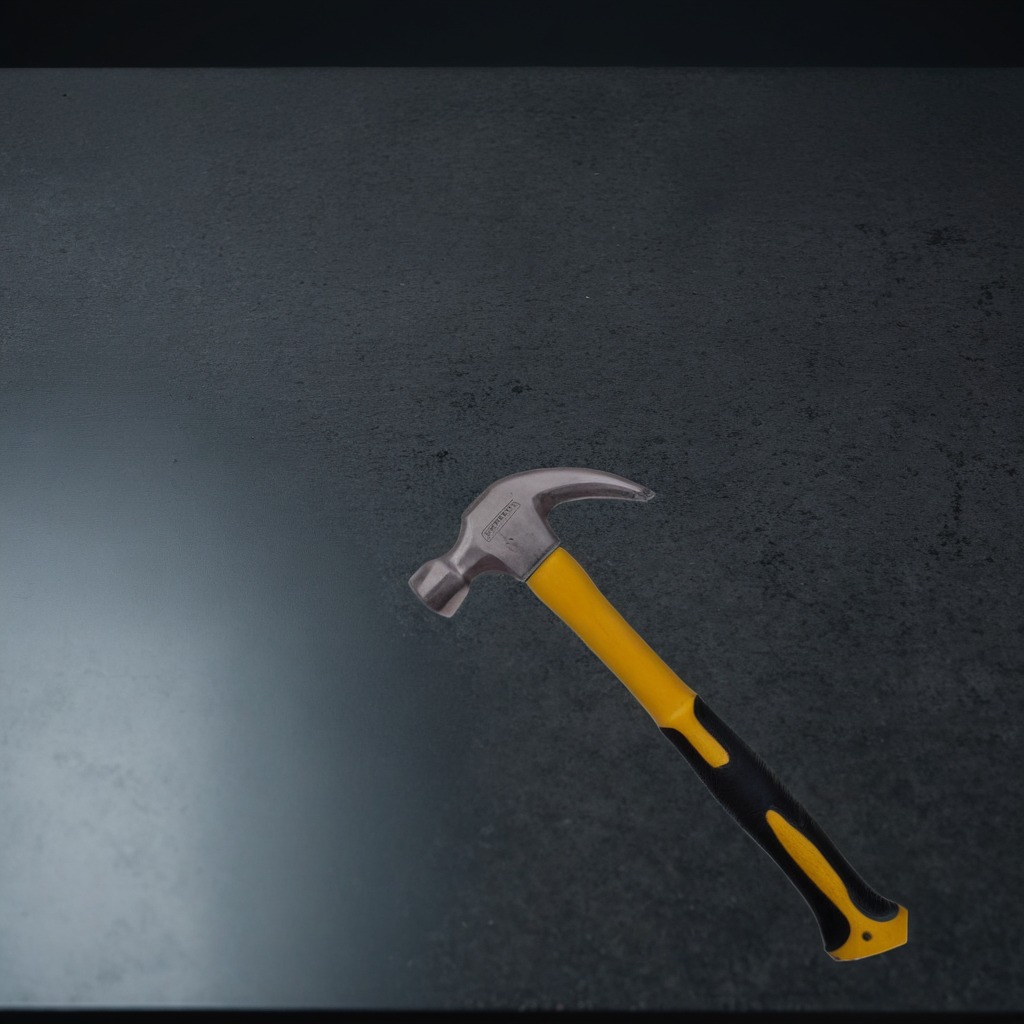
A hammer lies on the clean granite table inside a workshop at night dim ambient light soft shadows worn but